You are looking at the wavelet scalogram of a bearing's acceleration signal. Determine the bearing's health state. Answer with exactly one of: normal, inner_race, outer_race, ball.
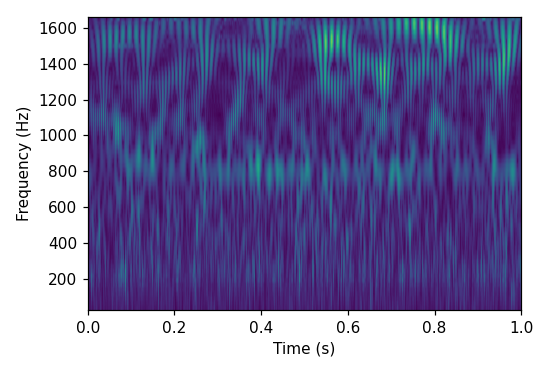
Answer: normal